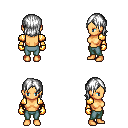
a pixel art fantasy rpg character, female body template, human, tanned skin, gold arm armor, teal pants, white long bangs hairstyle, gold gloves, four views (front, back, left, right), 2x2 character sprite sheet, small pixel art, hard edges, no anti-aliasing